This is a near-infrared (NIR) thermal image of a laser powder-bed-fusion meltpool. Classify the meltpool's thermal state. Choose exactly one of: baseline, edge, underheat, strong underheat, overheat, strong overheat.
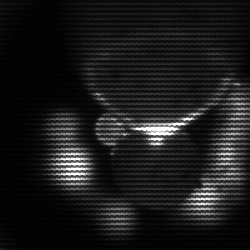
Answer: edge